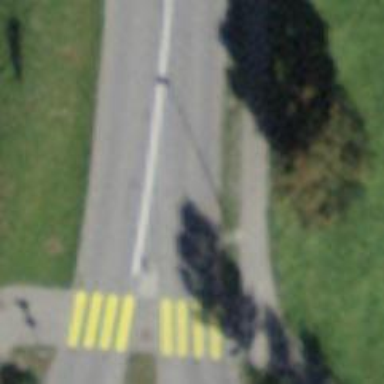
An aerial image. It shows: Secondary road with asphalt surface.